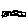
Label: car